Question: I have a 'stop' table, after finding the stop name I want to find the previous and after data 'name, lat, longi' of this name.
'''
CREATE TABLE IF NOT EXISTS stops
stop_id INT(11) NOT NULL AUTO_INCREMENT PRIMARY KEY,
name varchar(30) NOT NULL,
lat double(10,6) NOT NULL,
longi double(10,6)NOT NULL)
'''

For example if the name is 'TEST' I want to get the name, lat and longi of ABC and sky. It should even work when there is difference between the 'stop_id' like '2,5,7,12'
I appreciate any help.
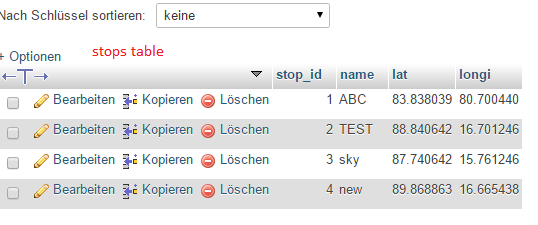
Answer: You can use variables to achieve what you want:
'''
SELECT stop_id, name, lat, longi, rn
FROM (
SELECT stop_id, name, lat, longi,
@r:=@r+1 AS rn
FROM stops, (SELECT @r:=0) var
ORDER BY stop_id, name ) s
WHERE name != 'TEST' AND
rn >= (SELECT row_number
FROM (
SELECT name, @row_number:=@row_number+1 AS row_number
FROM stops, (SELECT @row_number:=0) var
ORDER BY stop_id, name ) s
WHERE name = 'TEST' ) - 1
ORDER BY stop_id LIMIT 2
'''
<URL>
This query:
'''
SELECT name, @row_number:=@row_number+1 AS row_number
FROM stops, (SELECT @row_number:=0) var
ORDER BY stop_id, name
'''
is used twice to simulate 'ROW_NUMBER' window function not available in MySQL. Using it we can identify 'row number' of record having 'name = 'TEST'' and use this info to get the records we want.